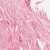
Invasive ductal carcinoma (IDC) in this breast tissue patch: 0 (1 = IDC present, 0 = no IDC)